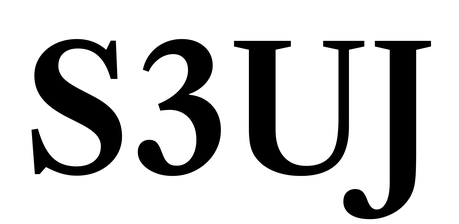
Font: LibreCaslonText_SemiBold